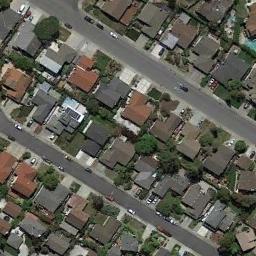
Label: dense_residential